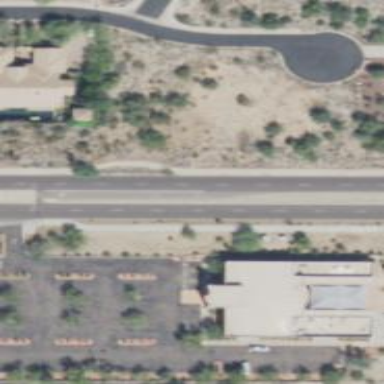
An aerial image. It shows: Tertiary_link road with asphalt surface.